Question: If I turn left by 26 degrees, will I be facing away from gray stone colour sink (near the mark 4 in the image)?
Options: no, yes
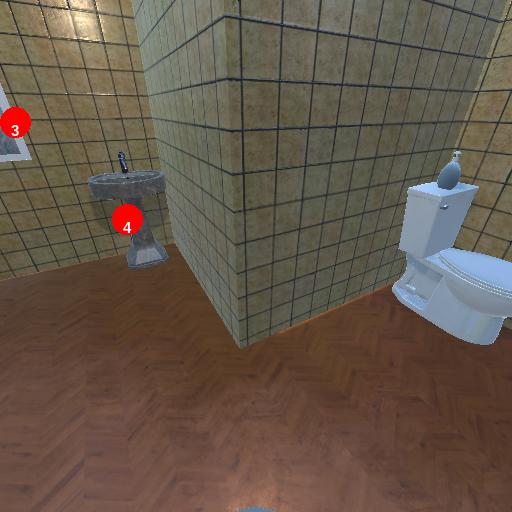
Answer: no